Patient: sex M, age 46
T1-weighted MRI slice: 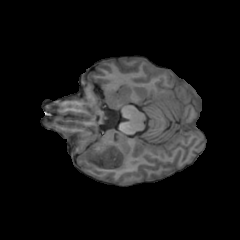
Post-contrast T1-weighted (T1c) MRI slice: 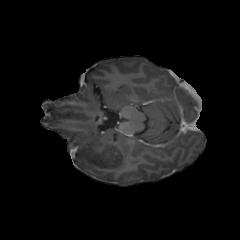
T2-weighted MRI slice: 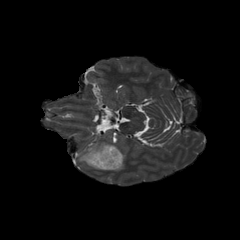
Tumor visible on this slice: yes
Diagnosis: Oligodendroglioma, IDH-mutant, 1p/19q-codeleted
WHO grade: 2